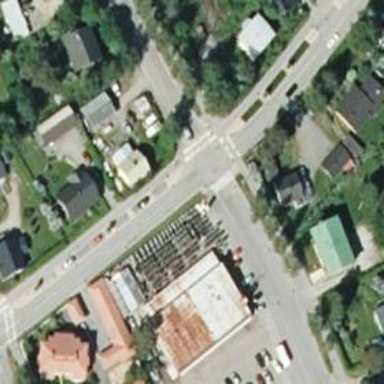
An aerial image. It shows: Uncontrolled crossing on the road.